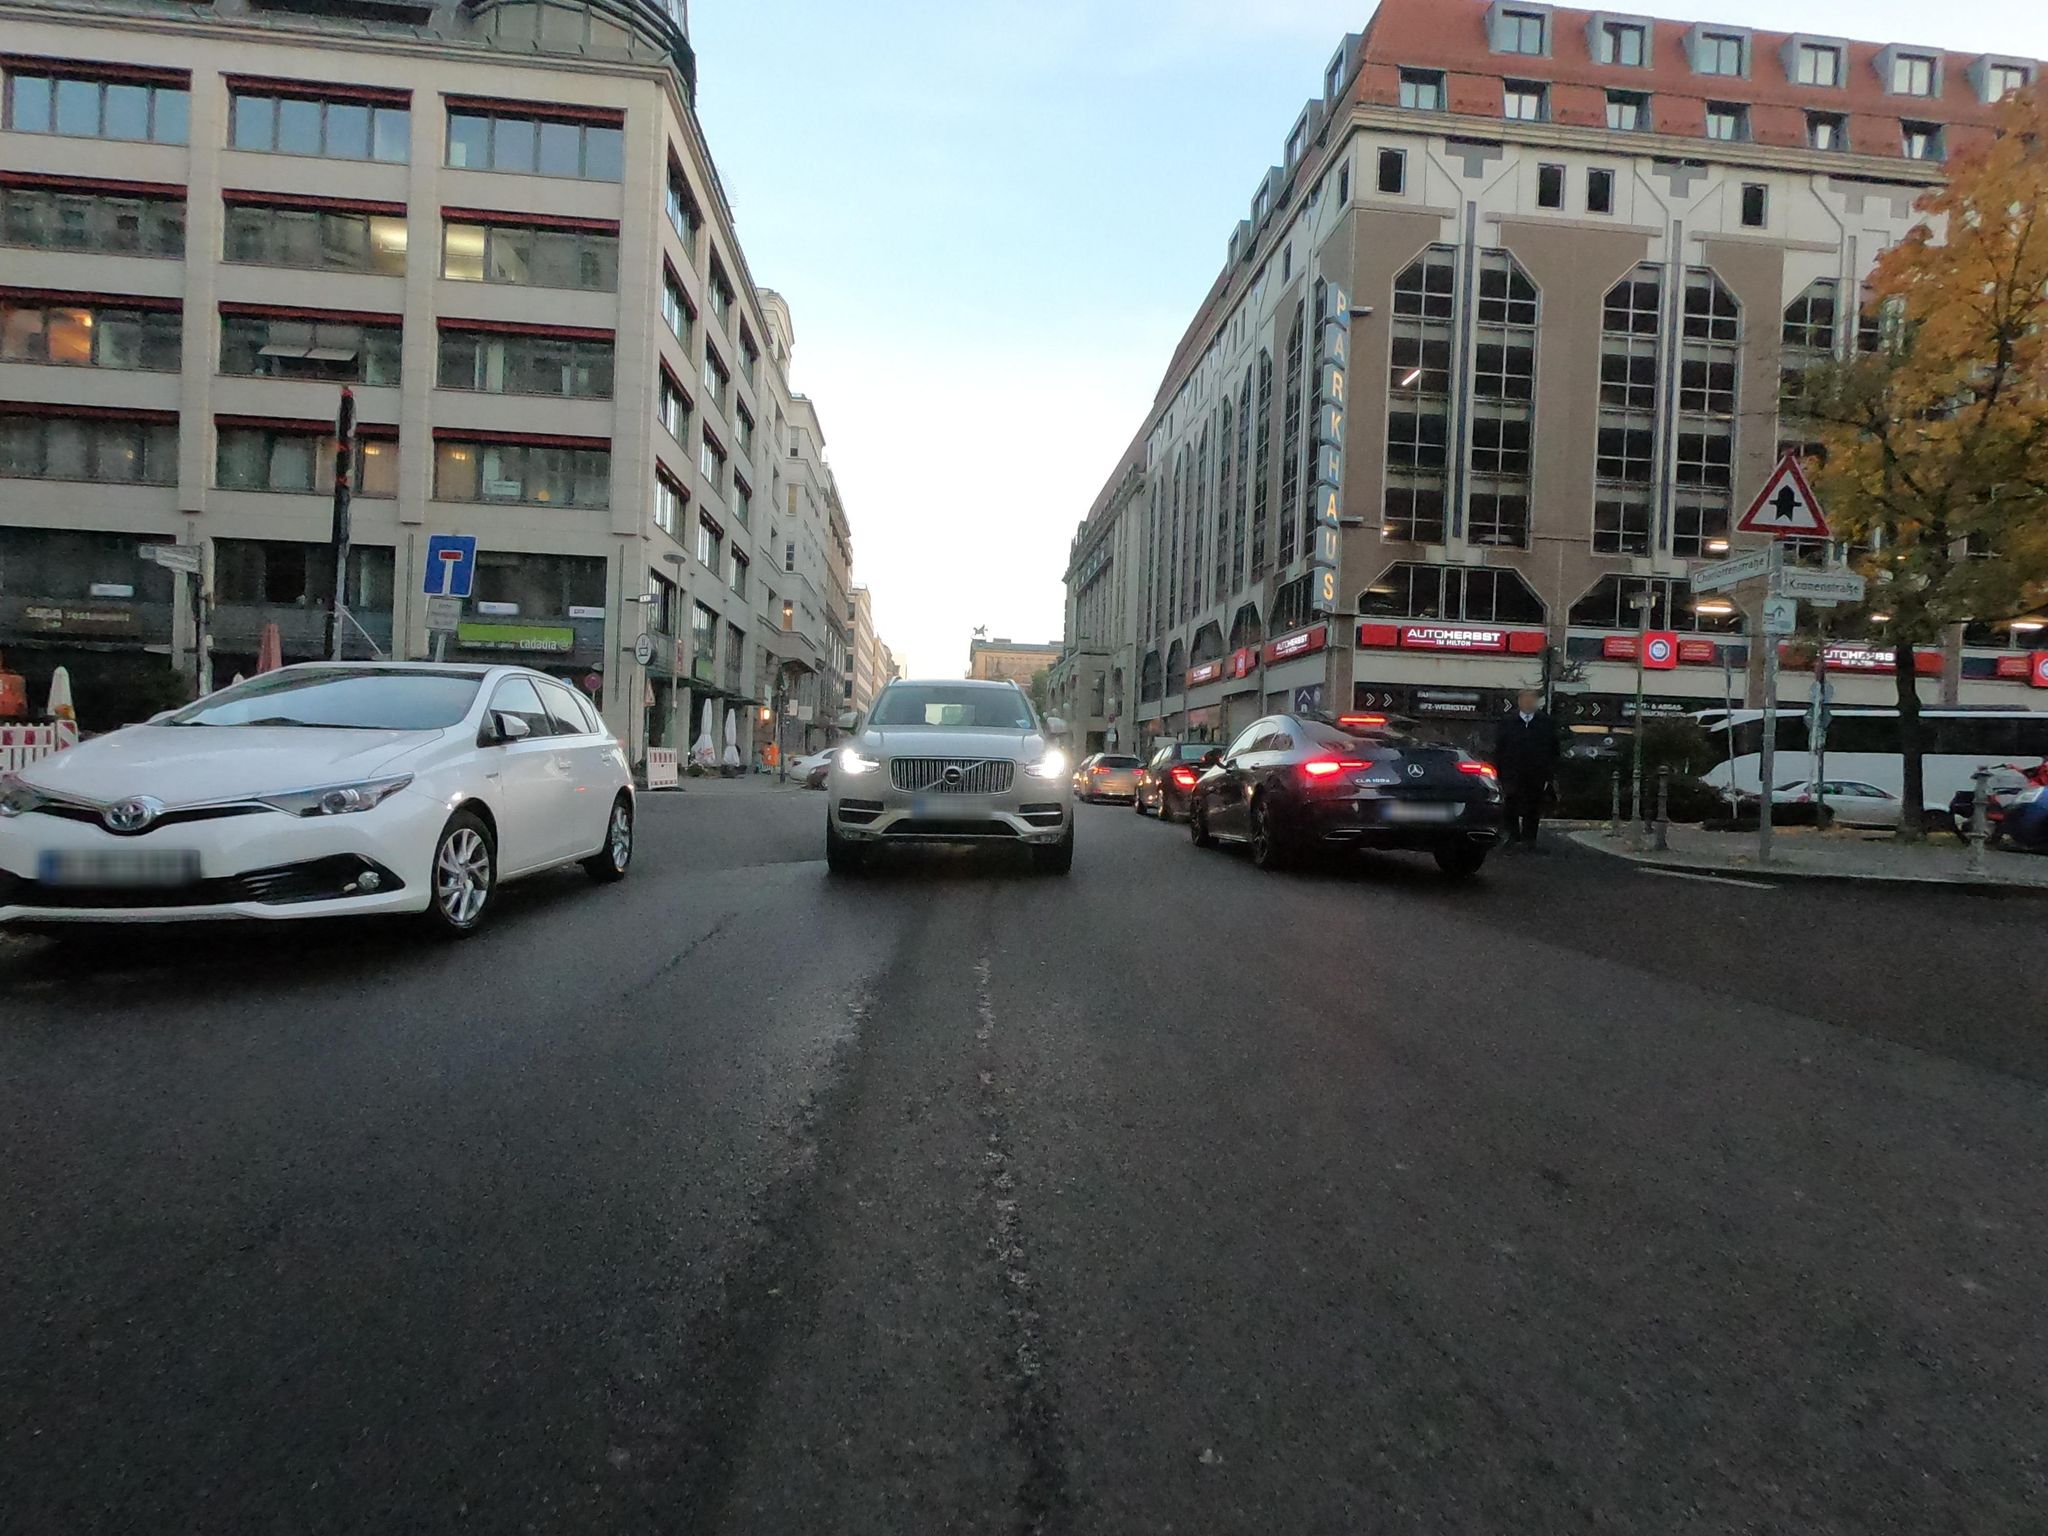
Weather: clear
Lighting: day
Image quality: good
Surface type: driving surface
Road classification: residential
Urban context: urban centre
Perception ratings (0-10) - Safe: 4.77, Lively: 9.26, Beautiful: 6.69, Boring: 0.88, Depressing: 3.81, Wealthy: 8.15